Field crop: maize
Growth stage: 2
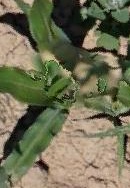
Species: maize